Question: So I have an MVC 5 application which has been running fine and is published to two individual servers, with the same configuration, however one gives http status 500, the other works perfectly. Both servers are exactly the same windows release, and patched up to asp.net 4.5.1.
Browsing the site locally gives the source of the problem as the web.config file, with the relevant config source lines being -1: and 0: Both showing blank lines.
I've no idea what's going on with this one. I have copied the app in its entirety back from the working instance to the none working instance no avail.
I'm a bit stumped.

To note, i've also removed IIS and reinstalled as i thought that could be the cause of the issue.
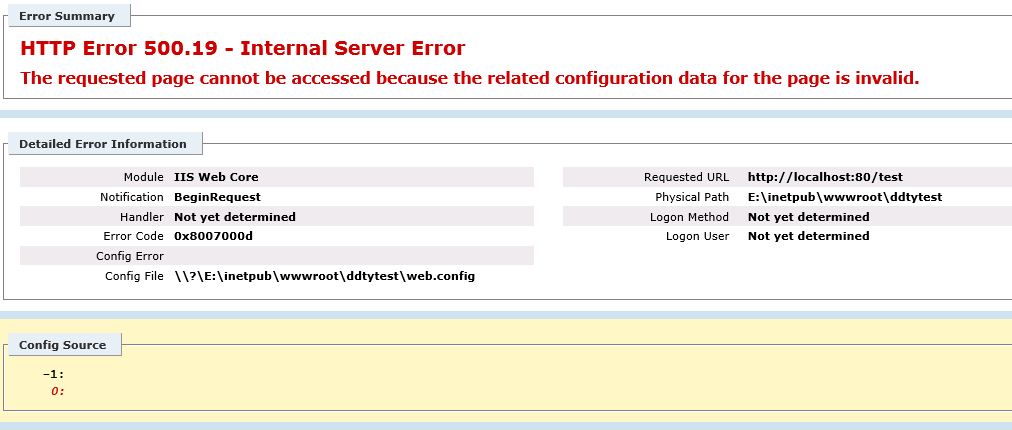
Answer: So after much headscratching it turns out that some clown removed URL Rewrite module from this box. After reinstalling using the web platform installer all is well. I hope somebody finds this useful in future.
Nicolas Carlo, your response pushed me down an alternate route of diagnosing the problem and was helpful in this instance, thank you.